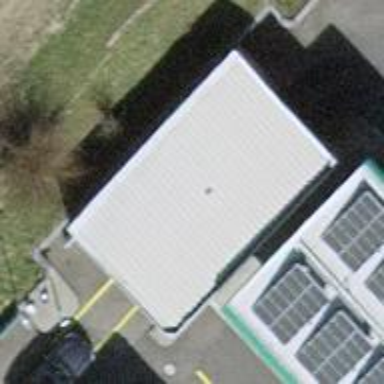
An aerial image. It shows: Car wash facility.